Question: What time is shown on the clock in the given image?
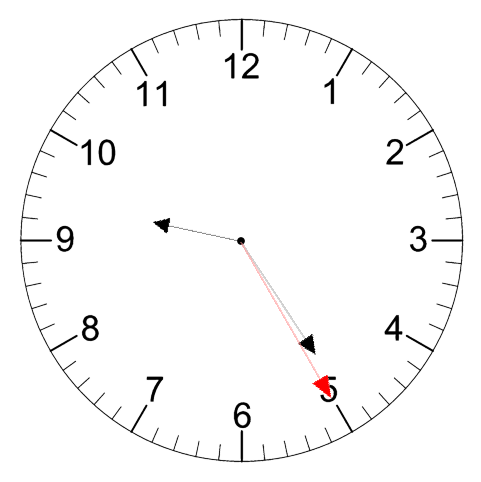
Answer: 09:24:25